Interaction volume radius: 10 \u00c5
Interaction volume height: 10 \u00c5
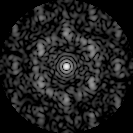
Disorder parameter: 0.6575